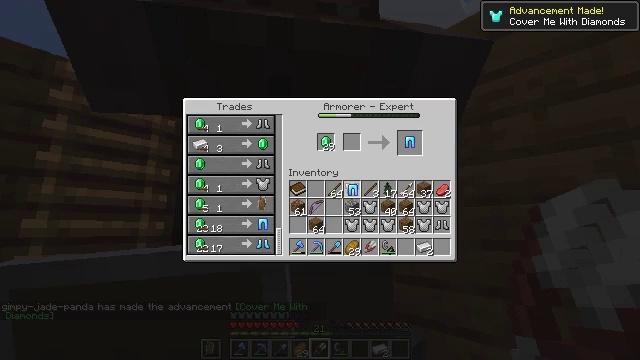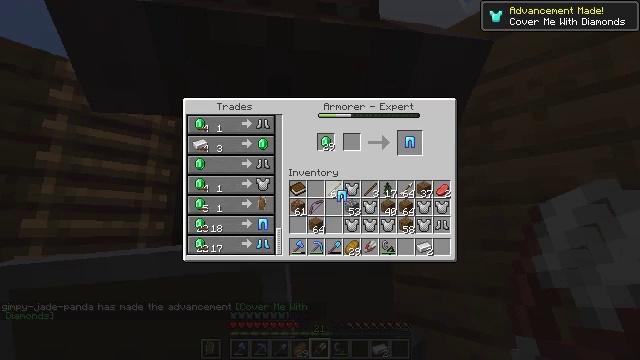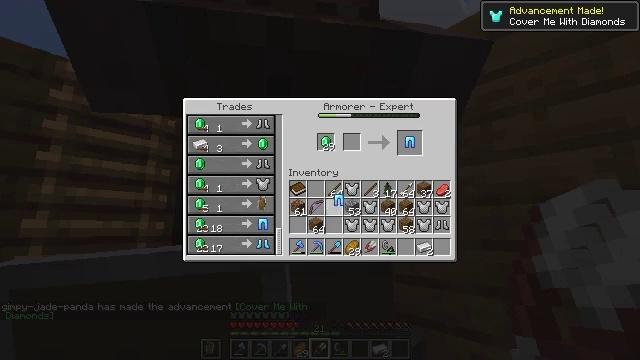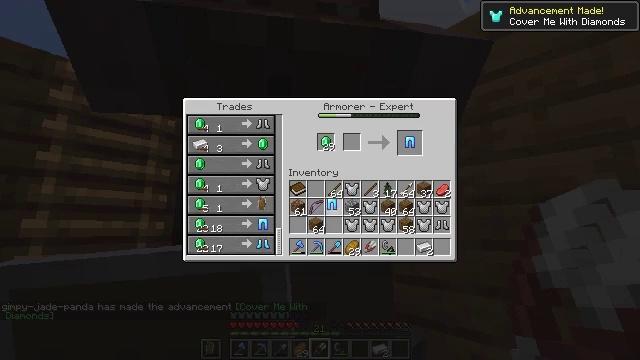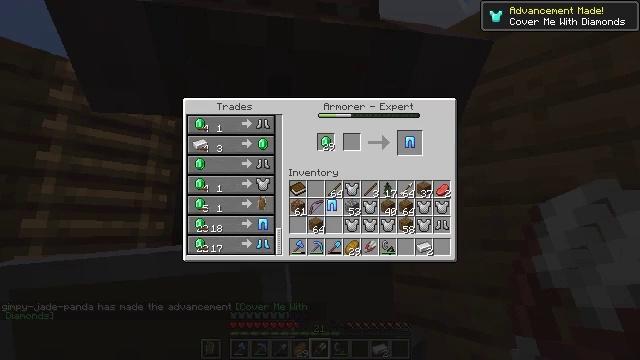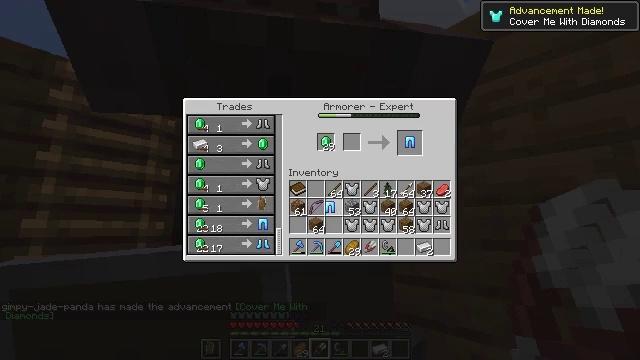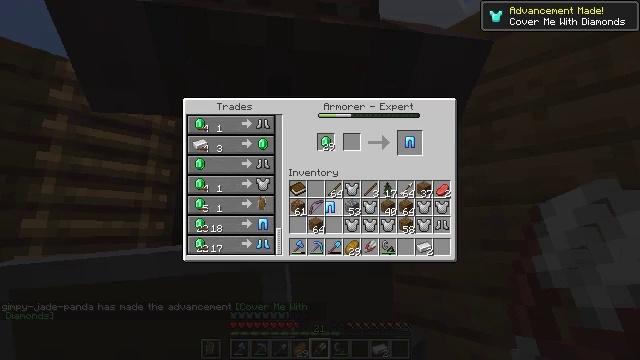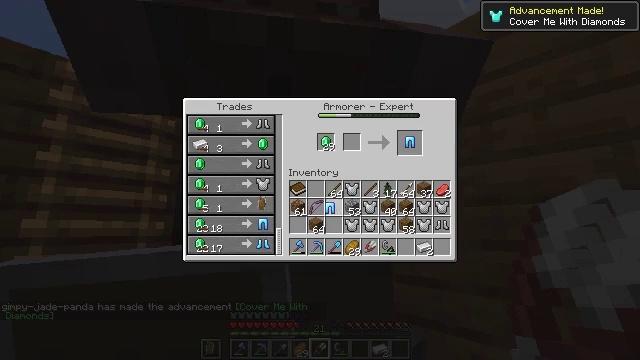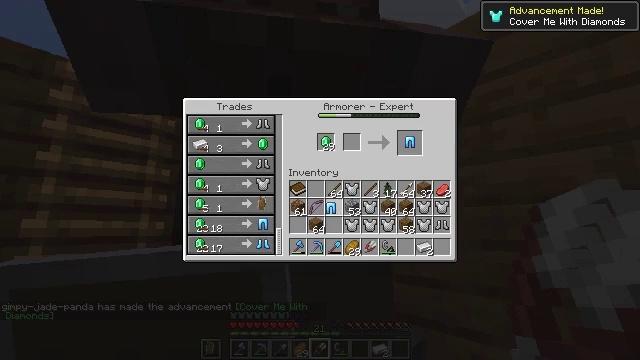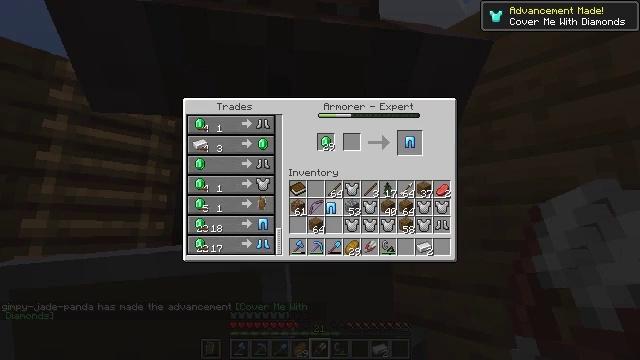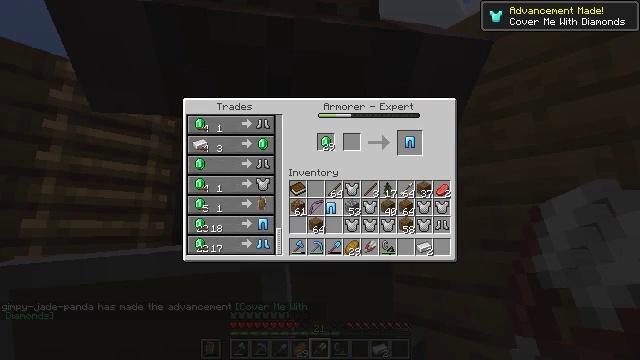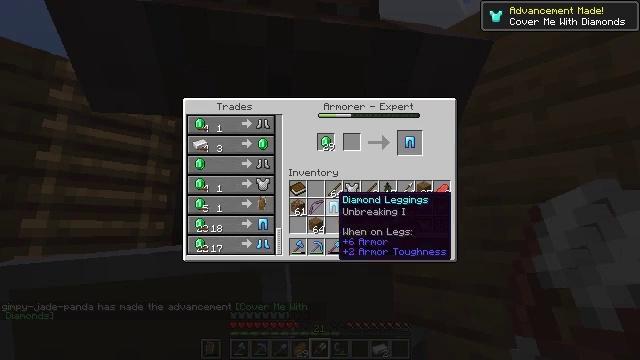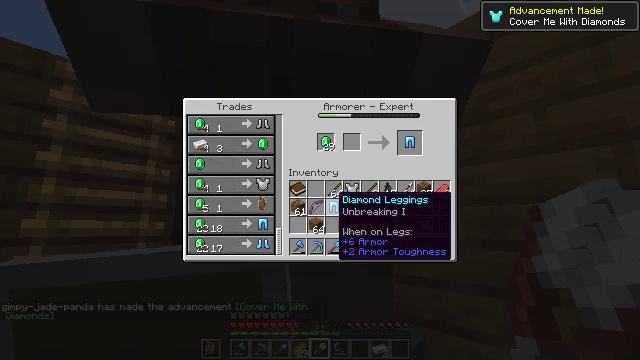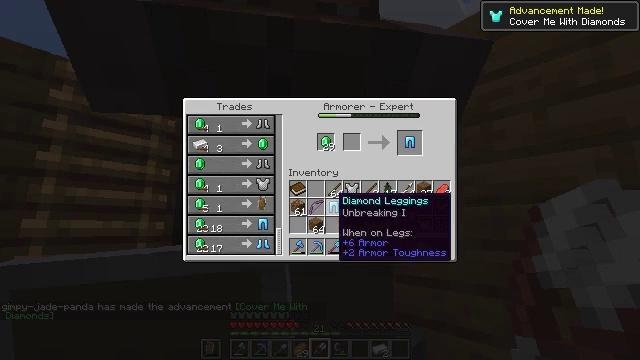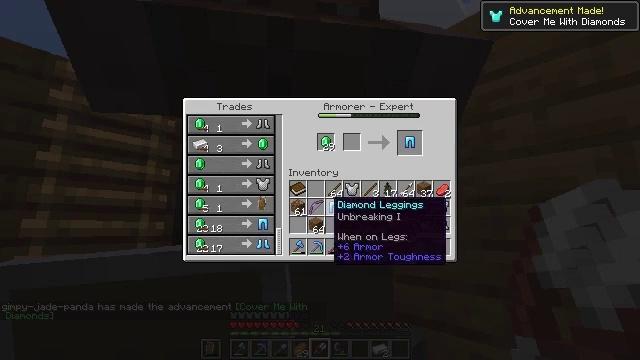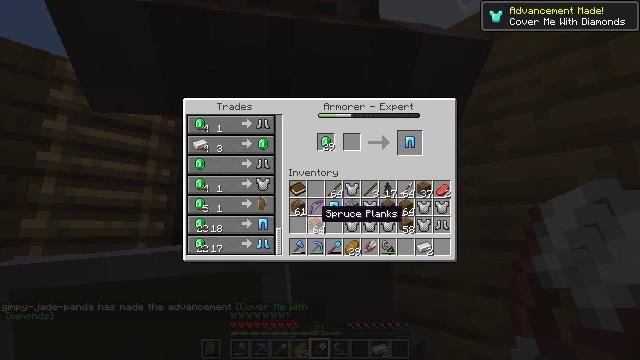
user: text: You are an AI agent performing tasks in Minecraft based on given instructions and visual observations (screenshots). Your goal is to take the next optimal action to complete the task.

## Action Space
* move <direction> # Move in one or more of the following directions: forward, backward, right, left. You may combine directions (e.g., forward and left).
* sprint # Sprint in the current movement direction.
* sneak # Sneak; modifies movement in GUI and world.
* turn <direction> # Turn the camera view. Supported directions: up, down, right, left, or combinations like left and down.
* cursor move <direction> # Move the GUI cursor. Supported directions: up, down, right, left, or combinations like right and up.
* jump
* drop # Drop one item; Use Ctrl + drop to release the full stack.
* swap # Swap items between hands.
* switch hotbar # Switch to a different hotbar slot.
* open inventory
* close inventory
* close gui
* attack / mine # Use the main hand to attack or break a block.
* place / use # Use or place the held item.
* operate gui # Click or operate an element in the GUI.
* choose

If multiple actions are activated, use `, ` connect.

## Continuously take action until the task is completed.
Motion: motion action
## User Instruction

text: Craft diamond boots.
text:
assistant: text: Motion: cursor move left, open gui
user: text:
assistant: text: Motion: no_op
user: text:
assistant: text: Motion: no_op
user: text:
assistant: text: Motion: no_op
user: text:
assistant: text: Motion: no_op
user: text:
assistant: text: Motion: no_op
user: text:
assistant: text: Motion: no_op
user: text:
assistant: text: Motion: operate gui
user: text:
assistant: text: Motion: operate gui
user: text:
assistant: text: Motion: operate gui
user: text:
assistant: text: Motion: no_op
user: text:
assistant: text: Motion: no_op
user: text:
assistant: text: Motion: no_op
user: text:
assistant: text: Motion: no_op
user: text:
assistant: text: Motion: cursor move left and down
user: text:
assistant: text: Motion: cursor move left and down
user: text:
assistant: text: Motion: cursor move left and down
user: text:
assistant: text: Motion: no_op
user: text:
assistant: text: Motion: no_op
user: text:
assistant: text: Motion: no_op
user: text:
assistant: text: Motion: no_op
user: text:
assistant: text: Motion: no_op
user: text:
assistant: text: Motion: no_op
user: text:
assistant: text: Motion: no_op
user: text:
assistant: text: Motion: operate gui
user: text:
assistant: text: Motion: operate gui
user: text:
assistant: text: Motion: operate gui
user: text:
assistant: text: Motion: no_op
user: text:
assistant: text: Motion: no_op
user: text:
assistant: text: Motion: no_op